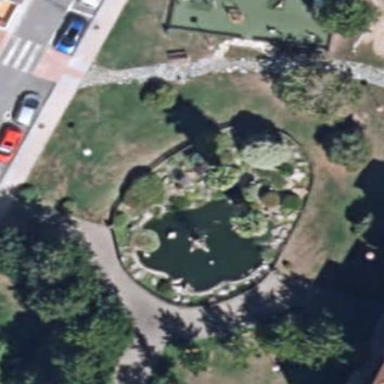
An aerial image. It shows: Lovely park for leisure and relaxation.